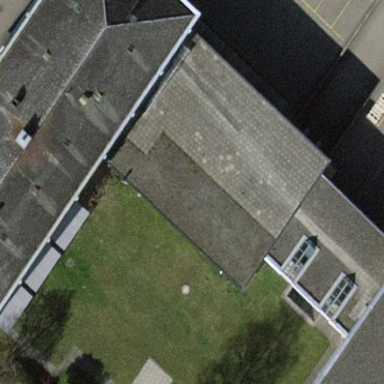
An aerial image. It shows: Commercial building.